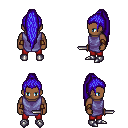
a pixel art fantasy rpg character, male body template, human, dark skin, chain tabard jacket, red pants, blue extra-long topknot hairstyle, cloth bracers, metal boots, dagger, four views (front, back, left, right), 2x2 character sprite sheet, small pixel art, hard edges, no anti-aliasing